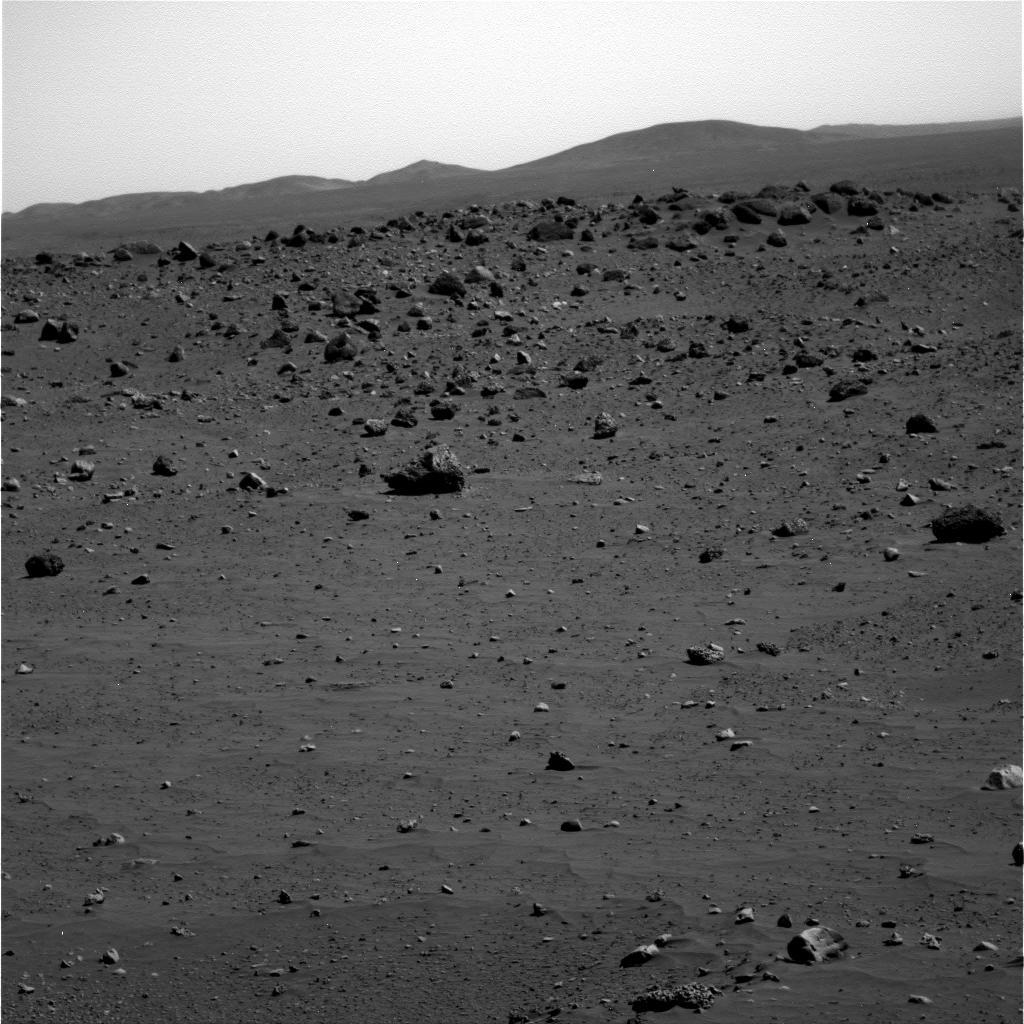
Terrain classes present: Gravel / Sand / Soil, Rock, Shadow, Sky / Distant Mountains